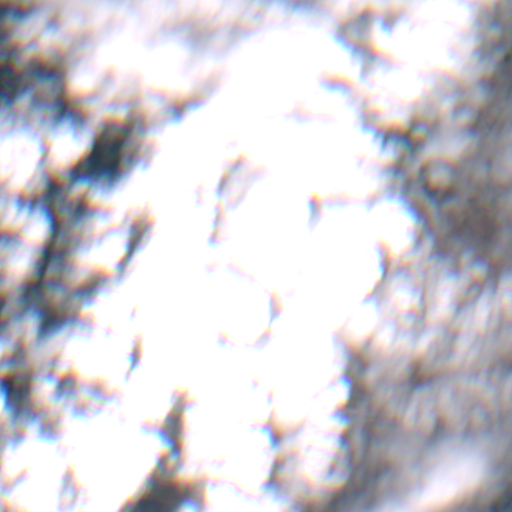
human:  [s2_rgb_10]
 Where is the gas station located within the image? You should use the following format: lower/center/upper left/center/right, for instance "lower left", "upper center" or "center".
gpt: The gas station is located in the lower left of the image.
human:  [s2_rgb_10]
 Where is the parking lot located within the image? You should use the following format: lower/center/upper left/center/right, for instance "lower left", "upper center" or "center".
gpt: The parking lot is located in the lower left of the image.
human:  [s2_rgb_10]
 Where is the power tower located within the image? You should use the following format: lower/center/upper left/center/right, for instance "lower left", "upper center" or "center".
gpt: The power tower is located in the center right of the image.
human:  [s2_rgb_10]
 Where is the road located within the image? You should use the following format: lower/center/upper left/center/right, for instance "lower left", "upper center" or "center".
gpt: There is no road in the image.